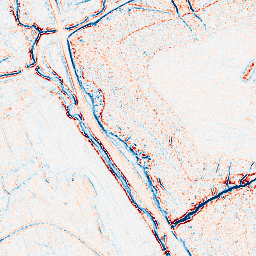
Category: edge_preserving
Decomposition family: bilateral
Decomposition parameters: d: 5
sigma_color: 75
sigma_space: 25
Upsampling method: linear_exact
Upsampling parameters: scale: 2
Upsampling scale: 2